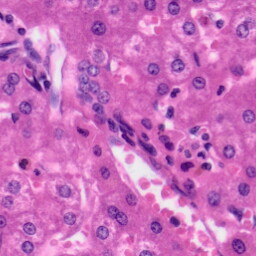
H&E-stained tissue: Liver